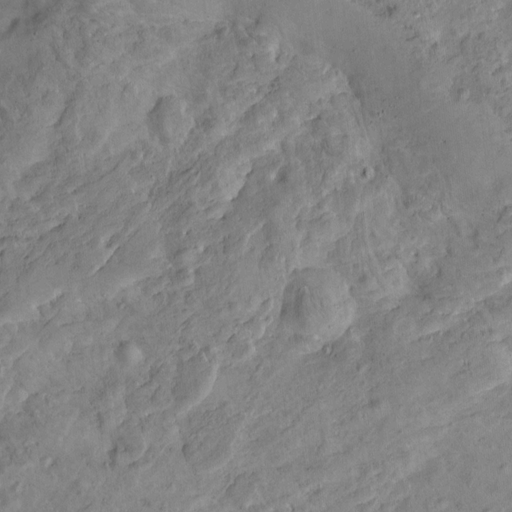
Classes present: Background, Cone